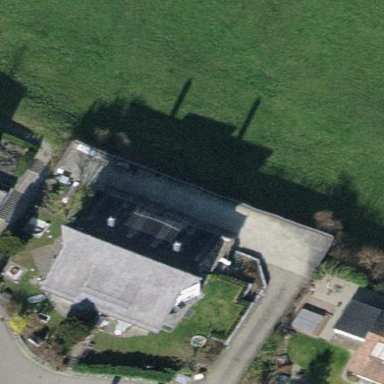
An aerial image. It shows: Semidetached house with gabled roof.